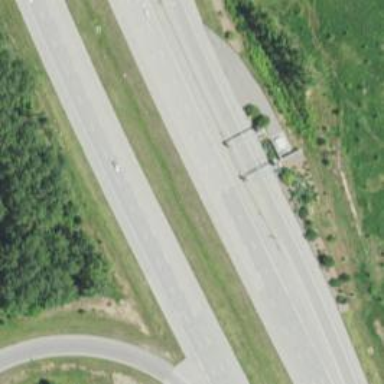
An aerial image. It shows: Toll gantry on the road.